Field crop: maize
Growth stage: 2
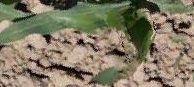
Species: maize